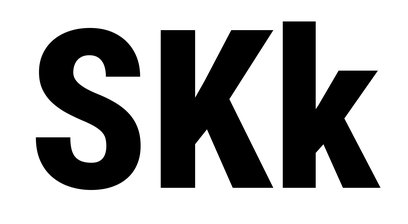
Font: Roboto_Condensed_ExtraBold